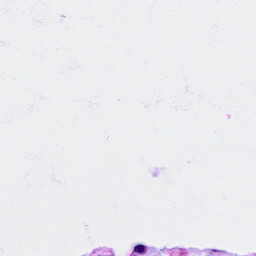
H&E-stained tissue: Ovarian